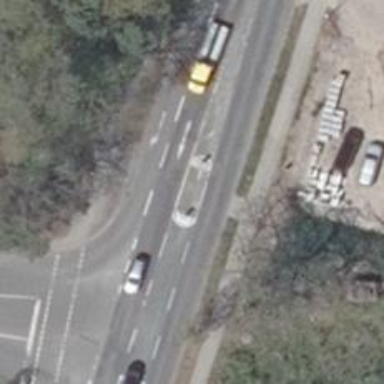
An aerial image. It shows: Tertiary road with asphalt surface. Both sides have sidewalks and there is cycle track on the left side.